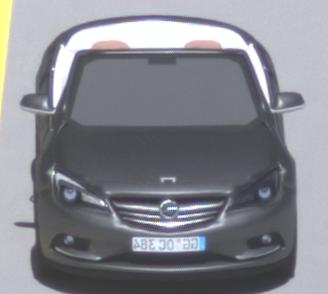
Make: Opel
Model: Cascada 1.4 Turbo
Detailed model: Cascada
Model produced from: 2013/03
Model produced until: 2015/01
Doors: 2
Color: gray
Road condition: dry road
Daytime: midday
Contrast: high contrast